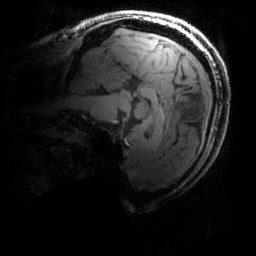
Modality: MP2RAGE
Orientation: sagittal
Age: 20
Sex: male
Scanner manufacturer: siemens
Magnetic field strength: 6.98 T
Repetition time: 6 s
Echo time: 0.00283 s